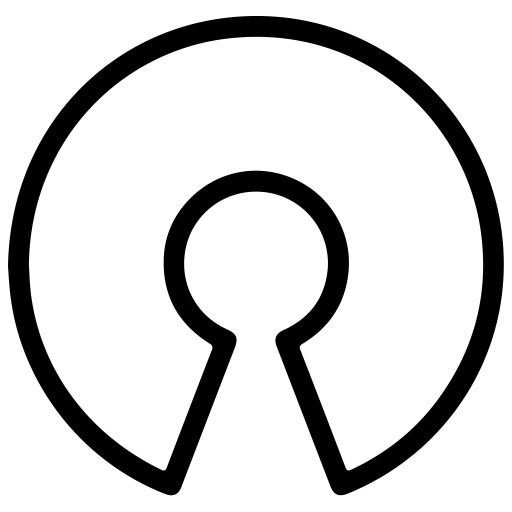
Tags: icon, FontAwesome, fa-icon, brand, osi